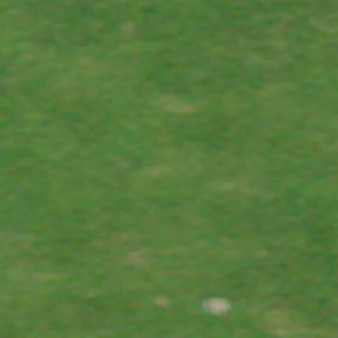
Label: other